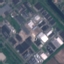
Land use / land cover: Industrial